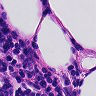
Metastatic tissue present: no